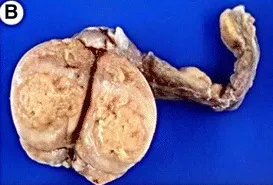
B; The testis shows a gray and yellow bulging tumor on cut surface.
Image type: pathology (immunostaining)